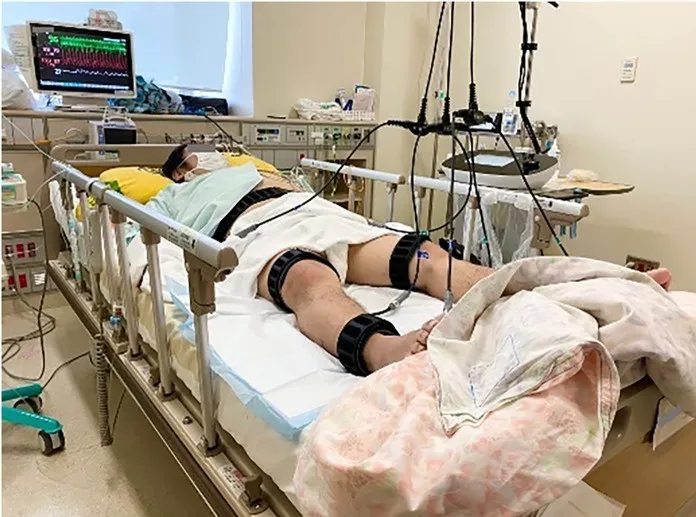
Belt electrode-skeletal muscle electrical stimulation. Position was head-up to 10.
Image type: medical_photograph (other_medical_photograph)